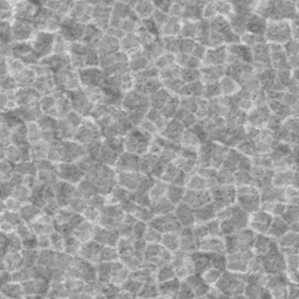
Label: frost